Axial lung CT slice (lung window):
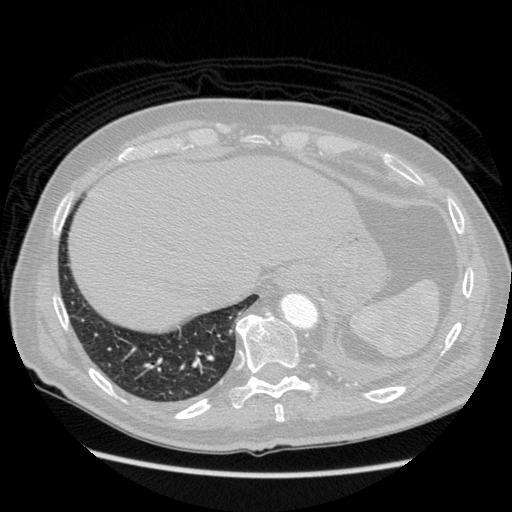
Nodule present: no